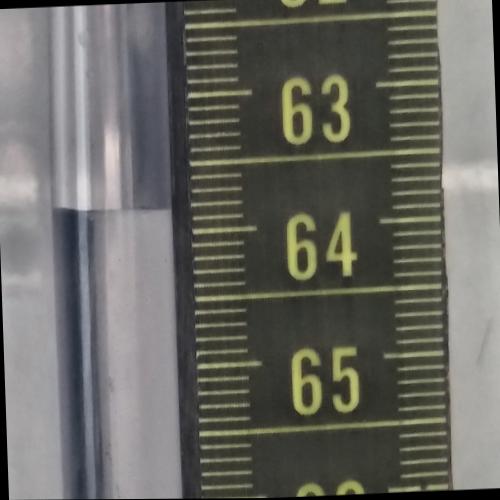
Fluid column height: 63.8 cm